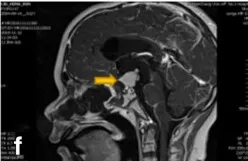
The pre- and post - operative MR images. Coronal T2-weighted MR image. Taken on postoperative day 1 showed that the tumor were total resection. The Yellow arrows showed auto-adipose tissue for repairing diaphragma sellae after tumor section.
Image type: radiology (mri)